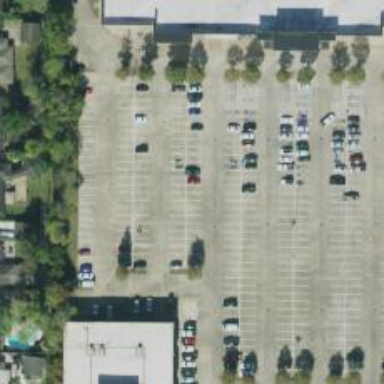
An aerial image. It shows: Parking space is available.